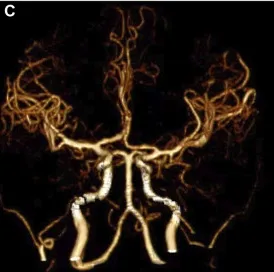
Imaging characteristics at admission and follow-up of this patient. No abnormality in the head CTA.
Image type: radiology (ct)